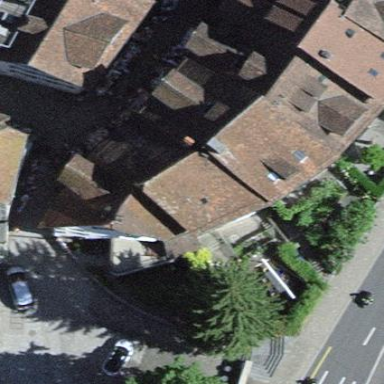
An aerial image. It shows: Terrace building.